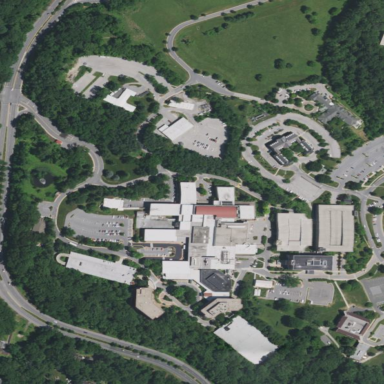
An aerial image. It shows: Hospital providing healthcare services.